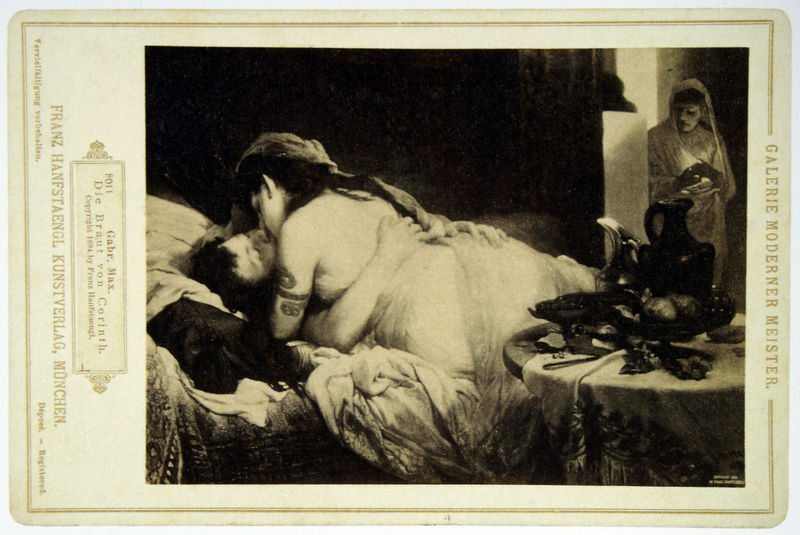
Titel: Die Braut von Corinth
Künstler: Gabriel von Max
Standort: München
Institution: Städtische Galerie im Lenbachhaus
Schlagwörter: akt, dunkel, gemälde, haut, körper, mann, nackt, schatten, weiß, frauen, menschen, brust, busen, frau, frisur, grau, haar, hell, jahrhundertwende, licht, ohr, raum, rücken, schwarz, szene, tisch, tür, zeichnung, zimmer, obst, schleier, tuch, alt, wand, arm, arme, augen, rahmen, schale, teller, bild, hände, tischdecke, fransen, haare, stickerei, decke, paar, blatt, theater, locken, schulter, voyeur, früchte, kanne, krug, statue, stilleben, vase, apfel, schrift, kuss, küssen, liebe, umarmung, liegen, beobachten, zuschauer, datierung, grafik, graphik, rand, sepia, romantik, beobachter, kissen, braut, dick, kartusche, zopf, glanz, kerze, bett, zofe, faltenwurf, halbnackt, erotik, divan, betrachter, galerie, zuschauerin, foto, fotografie, photographie, kante, dirne, umarmen, pärchen, corinth, antike, münchen, sex, druck, druckgrafik, radierung, stich, schwarzweiß, text, zeitung, überschrift, photo, eifersucht, karaffe, liebespaar, karte, ehepaar, armband, armreif, obstschale, leintuch, lust, postkarte, zuschauen, privat, geliebte, reproduktion, innigkeit, dreier, ansichtskarte, liebesszene, triebe, spanner, intim, lauschen, betrug, liebelei, tattoo, schwarzweis, bettstatt, katusche, alte meister, tatoo, kurtisane, pornographisch, tätowierung, frivol, visitenkarte, beobachtet, beischlaf, betrachterin, mätresse, schrtift, kunstverlag, tätowiert, bett menschen, galerie moderner meister, die braut von corinth, hanfstaengl